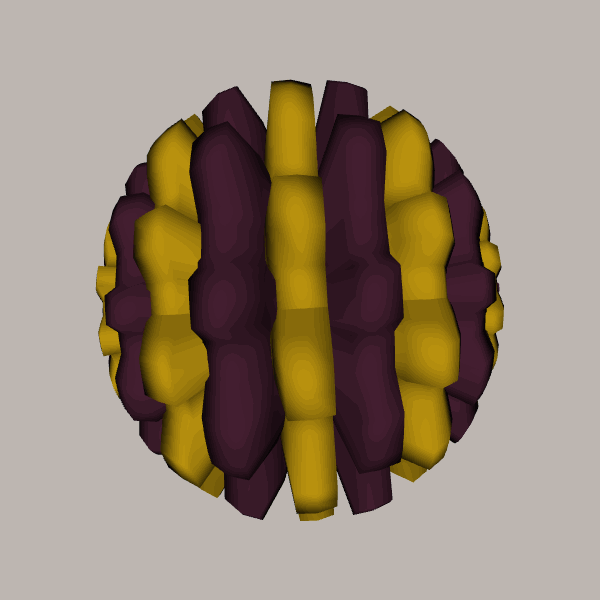
Background: light